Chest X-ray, AP view. Patient: 54 years old, sex M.
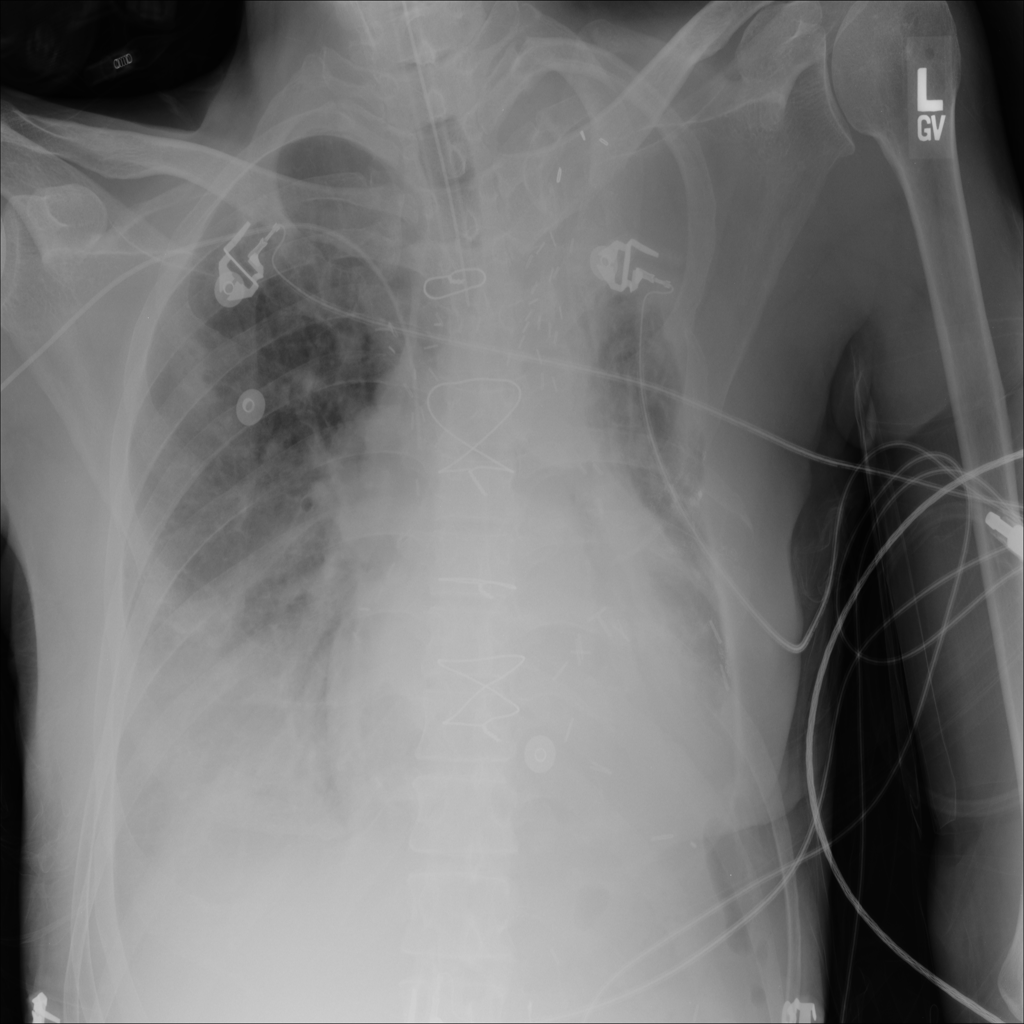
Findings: Effusion, Infiltration